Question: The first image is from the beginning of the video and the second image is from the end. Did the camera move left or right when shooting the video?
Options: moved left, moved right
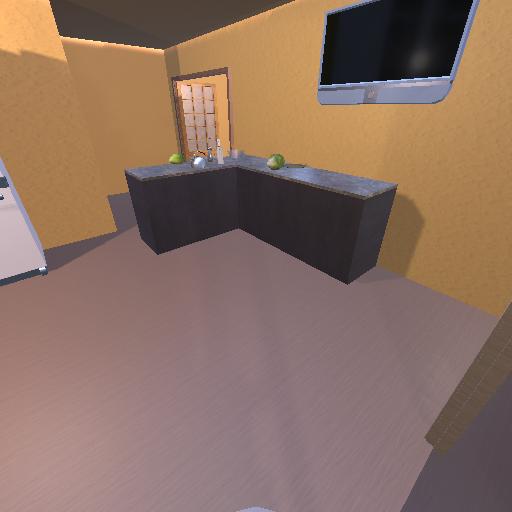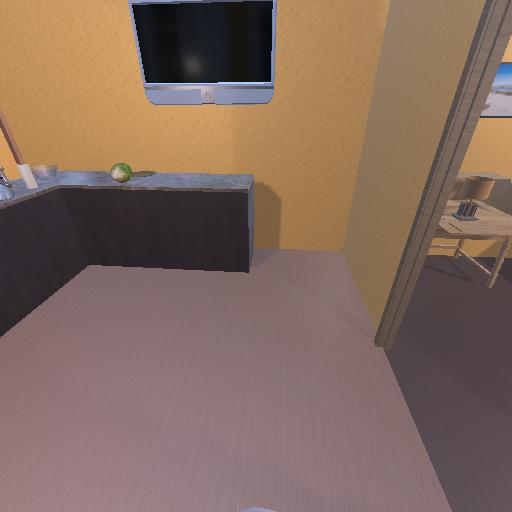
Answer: moved left